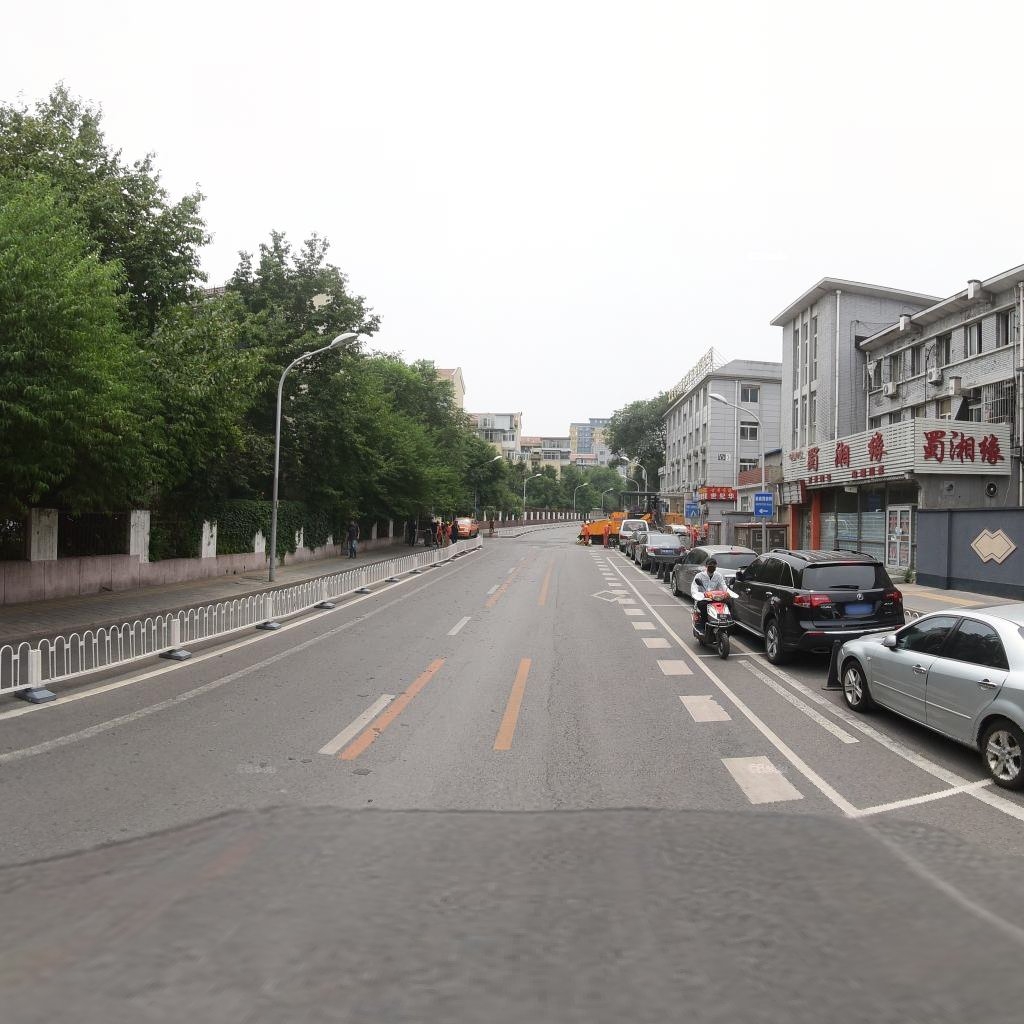
Region: Xicheng
Road damage annotations: longitudinal crack